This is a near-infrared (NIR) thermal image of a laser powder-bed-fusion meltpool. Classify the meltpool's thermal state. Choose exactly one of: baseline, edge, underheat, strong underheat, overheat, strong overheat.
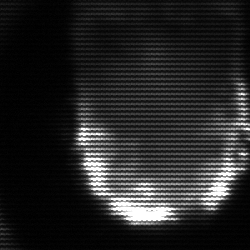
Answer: baseline